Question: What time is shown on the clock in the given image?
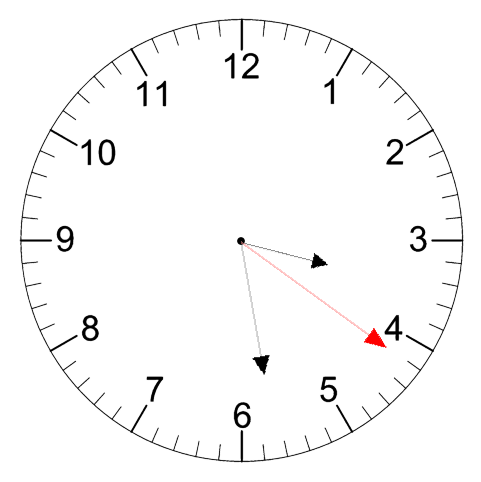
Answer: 03:28:21